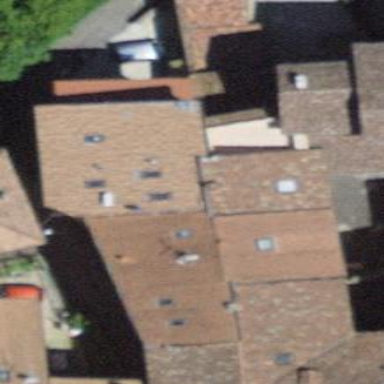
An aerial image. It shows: Shed building.